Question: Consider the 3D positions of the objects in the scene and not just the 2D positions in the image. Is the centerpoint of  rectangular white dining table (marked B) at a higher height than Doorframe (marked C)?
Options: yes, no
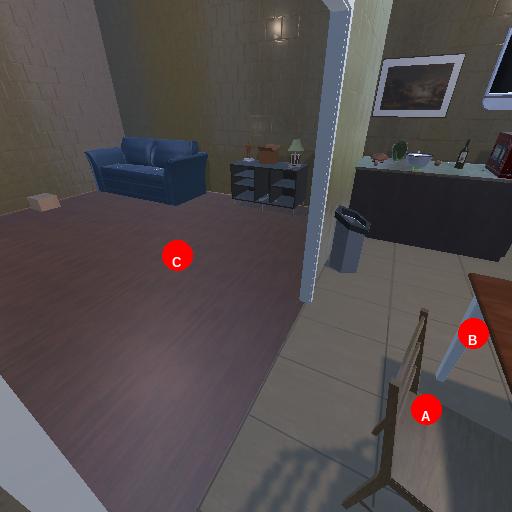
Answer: yes